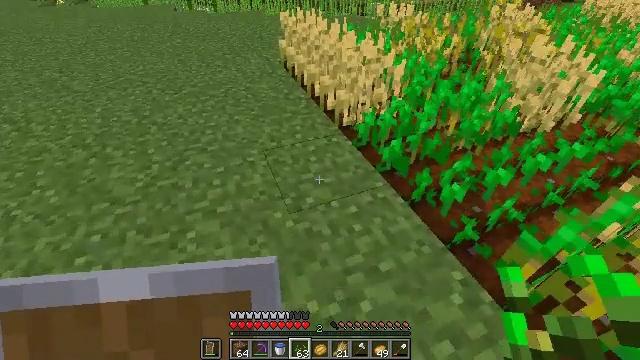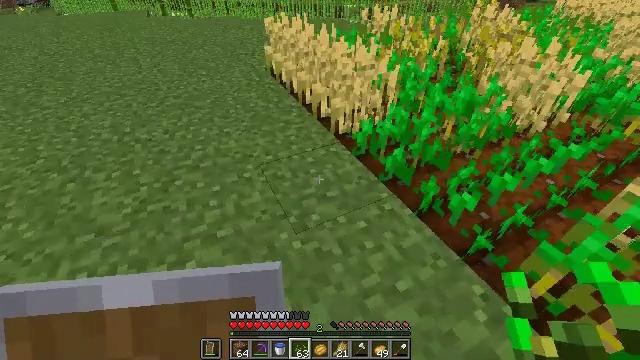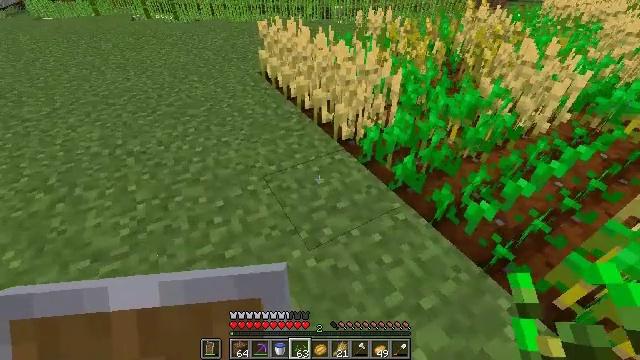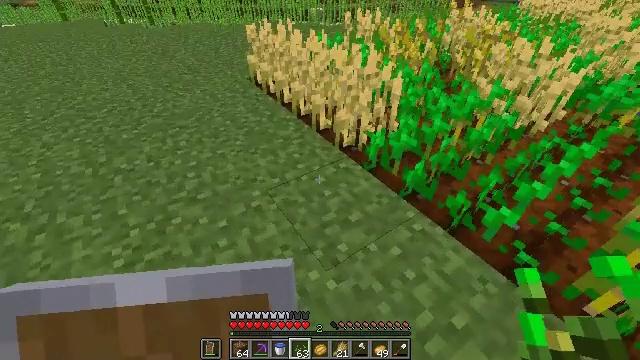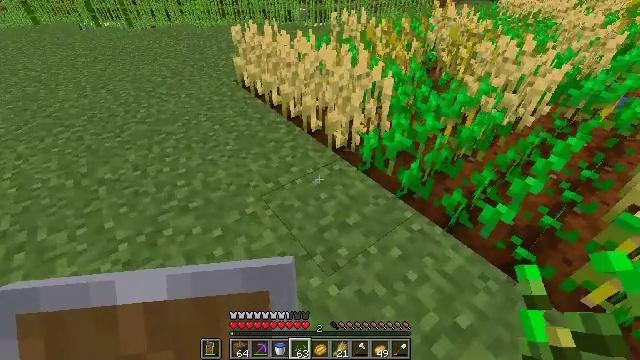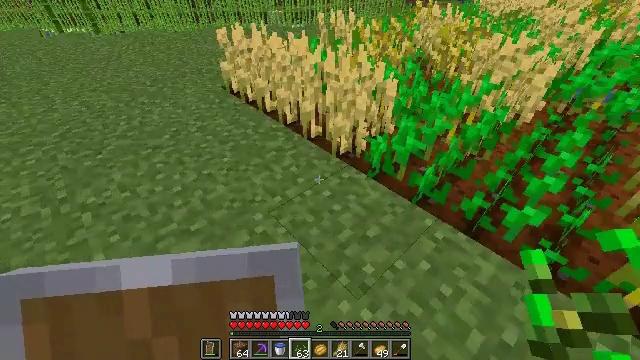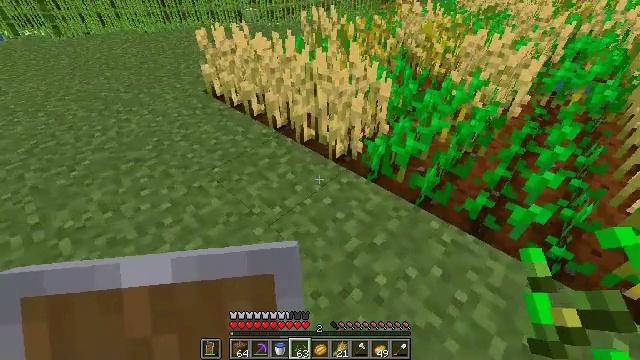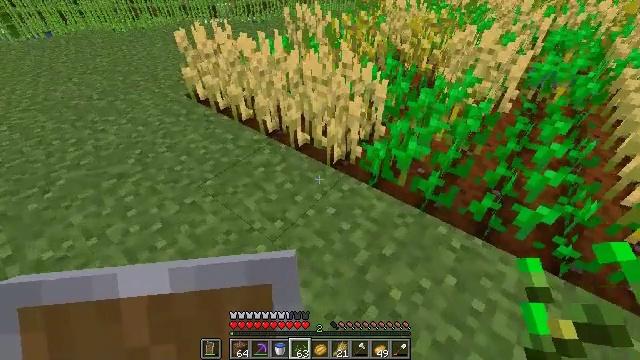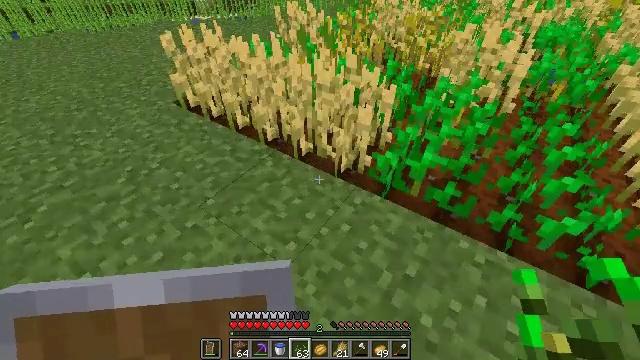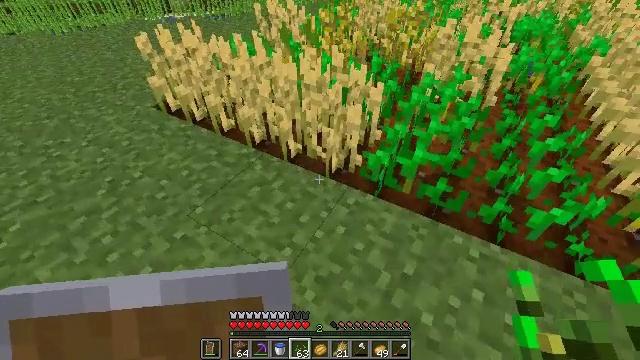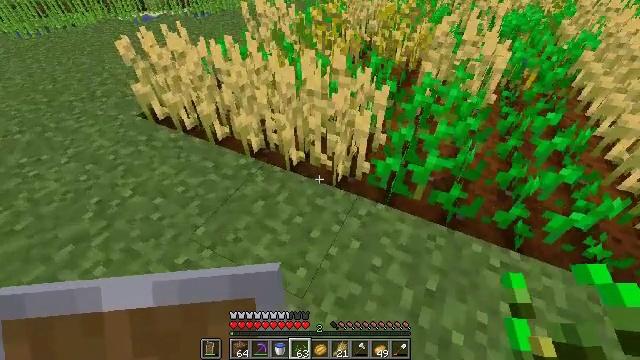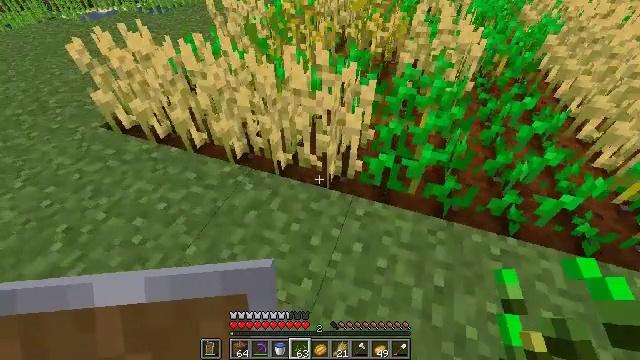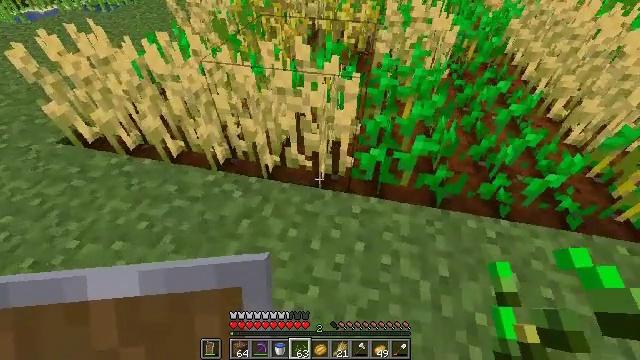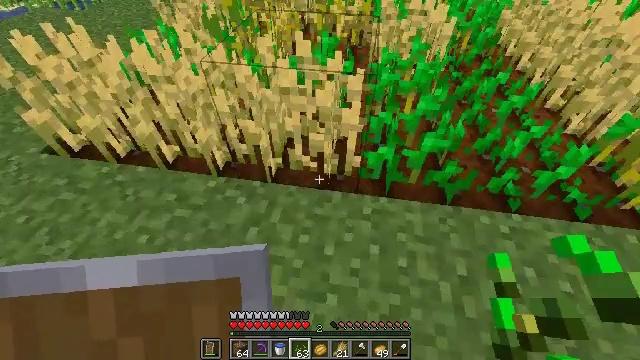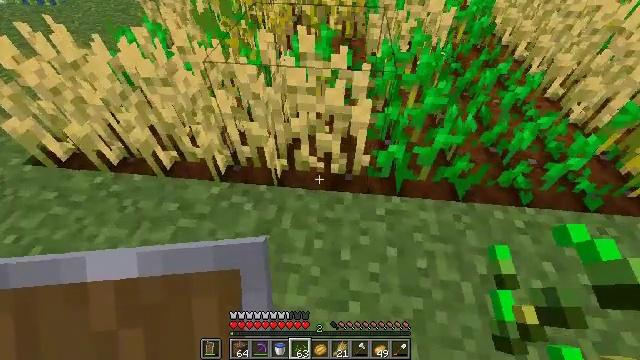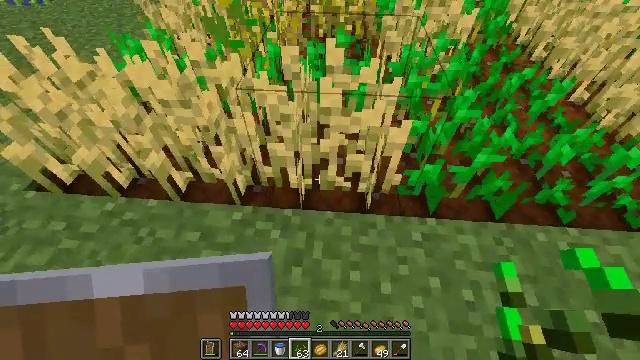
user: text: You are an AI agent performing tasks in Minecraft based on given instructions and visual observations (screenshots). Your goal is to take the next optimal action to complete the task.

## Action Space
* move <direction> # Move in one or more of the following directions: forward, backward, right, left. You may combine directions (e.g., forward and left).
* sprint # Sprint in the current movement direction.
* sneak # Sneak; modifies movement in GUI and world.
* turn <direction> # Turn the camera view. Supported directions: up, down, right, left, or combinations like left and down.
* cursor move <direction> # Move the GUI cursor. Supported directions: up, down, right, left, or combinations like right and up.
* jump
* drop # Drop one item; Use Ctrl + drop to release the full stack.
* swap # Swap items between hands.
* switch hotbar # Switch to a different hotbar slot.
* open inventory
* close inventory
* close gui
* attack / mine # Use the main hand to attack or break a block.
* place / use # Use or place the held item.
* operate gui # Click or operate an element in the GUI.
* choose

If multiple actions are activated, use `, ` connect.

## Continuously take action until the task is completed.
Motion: motion action
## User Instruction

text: Break the mature wheat plants.
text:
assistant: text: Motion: move forward and move left, turn right
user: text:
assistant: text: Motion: move forward and move left, turn right
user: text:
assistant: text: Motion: move forward and move left, turn right
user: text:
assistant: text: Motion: move forward and move left, turn right
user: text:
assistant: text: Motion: move forward and move left, turn right
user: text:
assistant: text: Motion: move forward and move left, turn right
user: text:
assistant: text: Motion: move forward and move left, turn right
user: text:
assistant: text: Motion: move forward and move left, turn right
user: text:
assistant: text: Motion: move forward and move left, turn right
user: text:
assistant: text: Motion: move forward and move left, turn right
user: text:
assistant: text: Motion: move forward and move left, turn right and down
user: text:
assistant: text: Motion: move forward and move left, turn right and down
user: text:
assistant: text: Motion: move forward and move left, turn right and down
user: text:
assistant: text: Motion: move forward and move left, turn right and down
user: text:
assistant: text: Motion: move forward and move left, turn right and down
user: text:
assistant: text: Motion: turn down
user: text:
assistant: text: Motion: turn right
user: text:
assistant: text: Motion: turn right and down
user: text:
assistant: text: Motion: no_op
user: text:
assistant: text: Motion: no_op
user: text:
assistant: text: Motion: no_op
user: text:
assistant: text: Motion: no_op
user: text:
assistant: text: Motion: no_op
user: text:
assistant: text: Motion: no_op
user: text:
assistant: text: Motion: no_op
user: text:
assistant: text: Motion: no_op
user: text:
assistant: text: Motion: no_op
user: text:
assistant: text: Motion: no_op
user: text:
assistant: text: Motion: no_op
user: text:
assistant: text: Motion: no_op